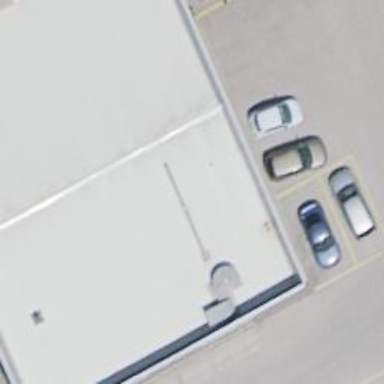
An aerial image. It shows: Car repair shop.